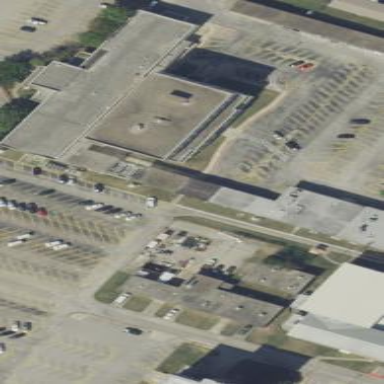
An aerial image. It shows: Public government office building.